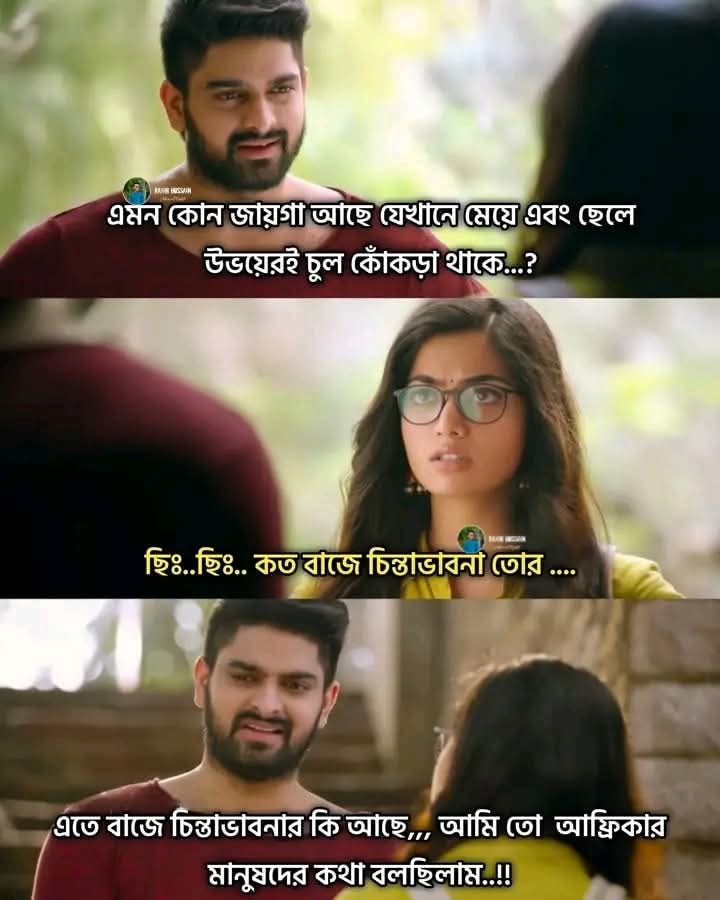
Text: এমন কোন জায়গা আছে যেখানে মেয়ে এবং ছেলে উভয়েরই চুল কোঁকড়া থাকে...?
ছিঃ..ছিঃ.. কত বাজে চিন্তাভাবনা তোর ....
এতে বাজে চিন্তাভাবনার কি আছে,,, আমি তো আফ্রিকার মানুষদের কথা বলছিলাম..!!
Label: Non Hate